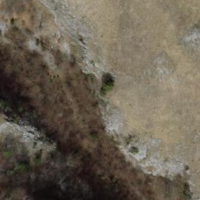
EUNIS habitat code: 23
Species observed at this site:
Psophus stridulus
Melanargia galathea